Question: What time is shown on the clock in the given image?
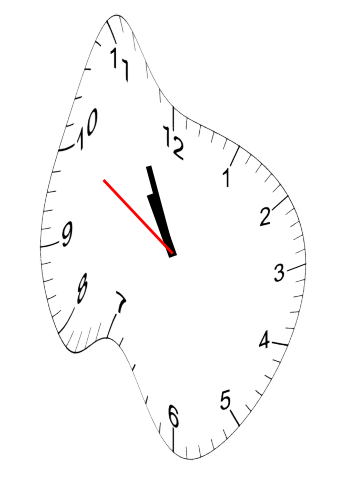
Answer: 10:55:50